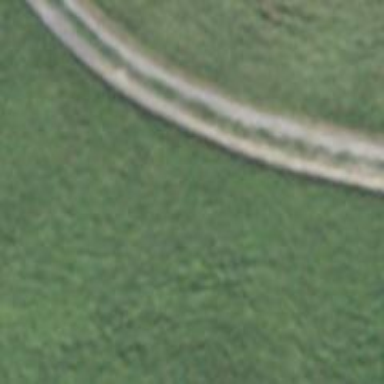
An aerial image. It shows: Unpaved track road with grade3 tracktype.